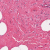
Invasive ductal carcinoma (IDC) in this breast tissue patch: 1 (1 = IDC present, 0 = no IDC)